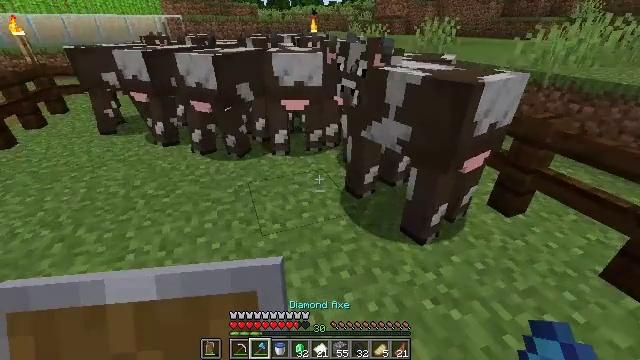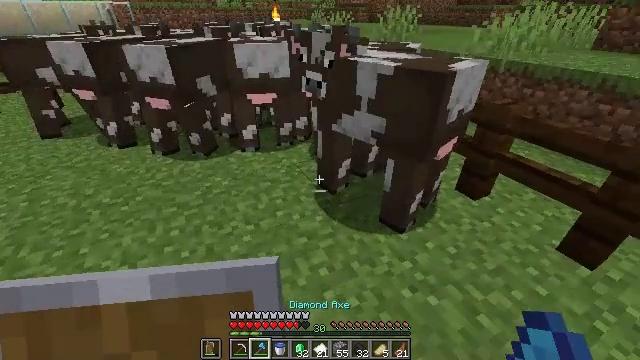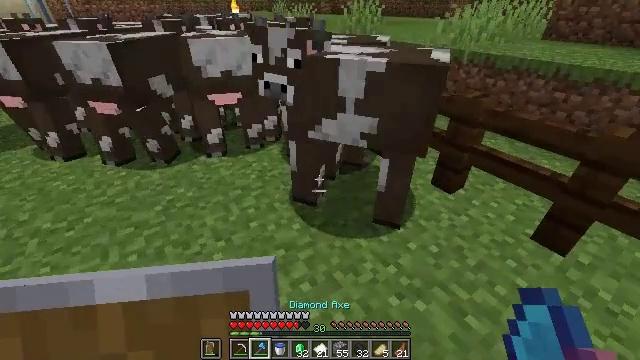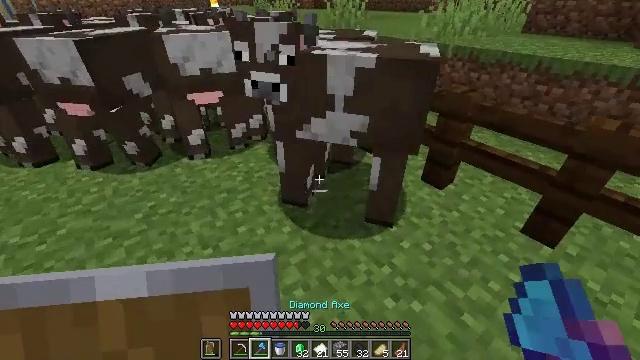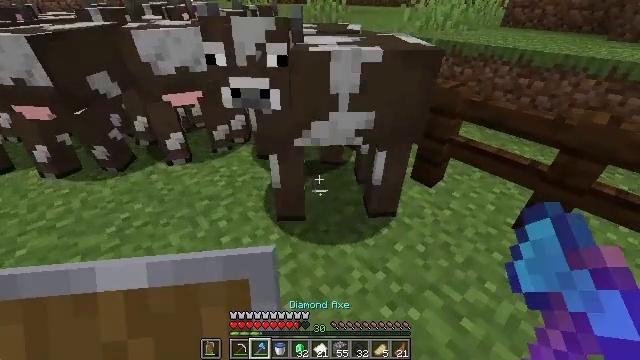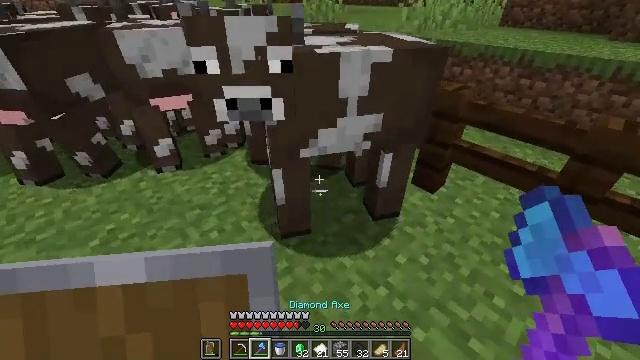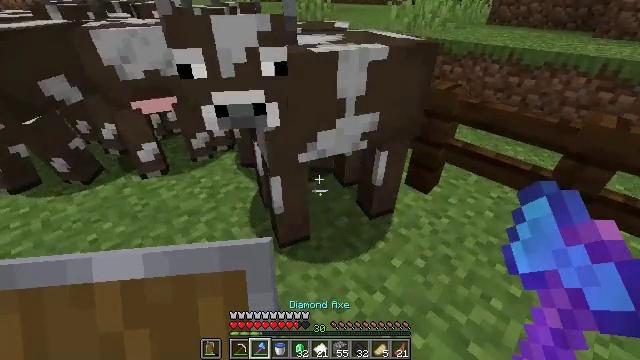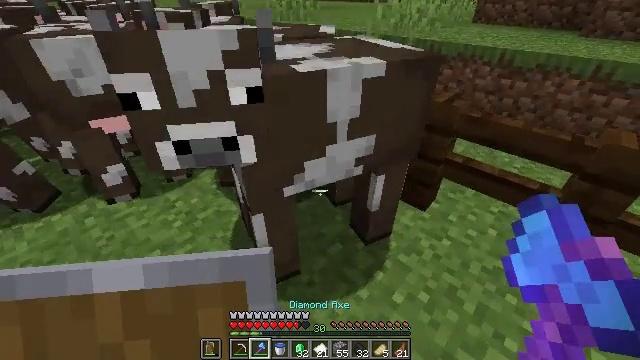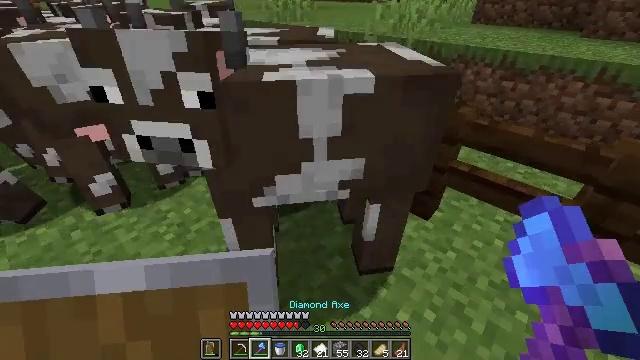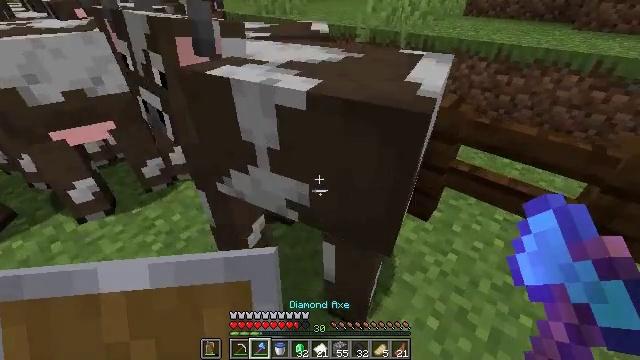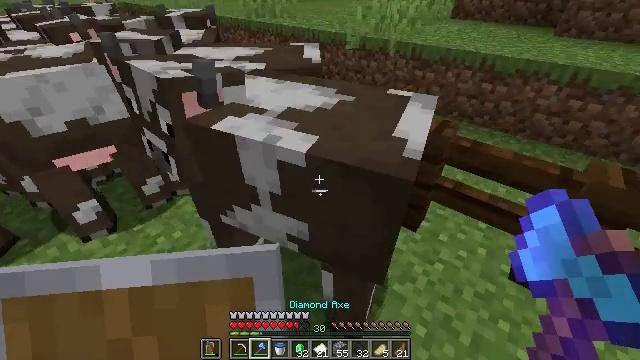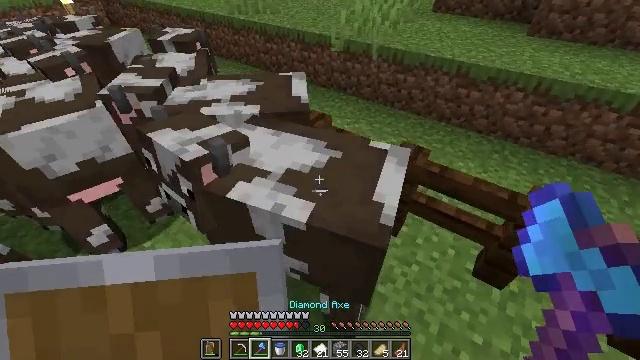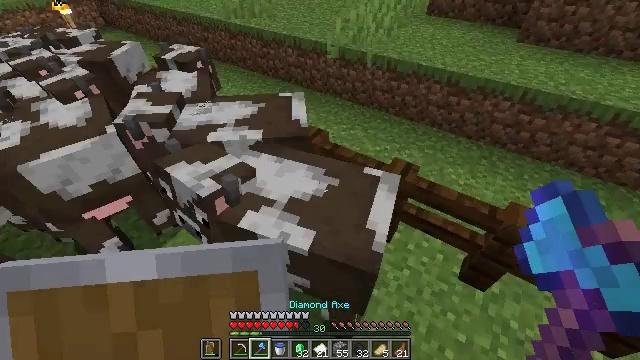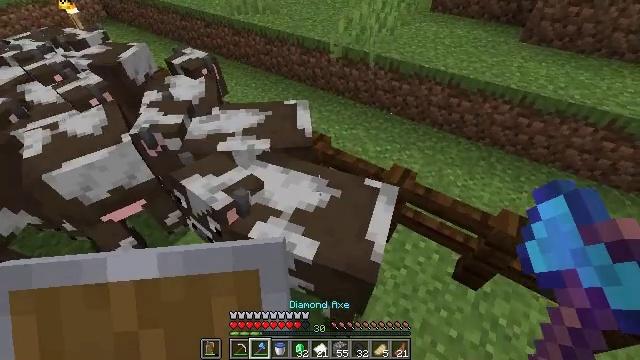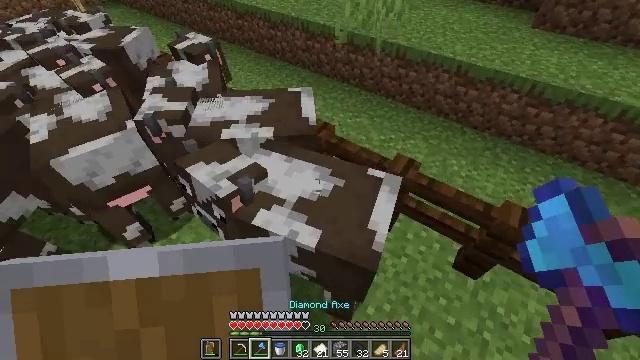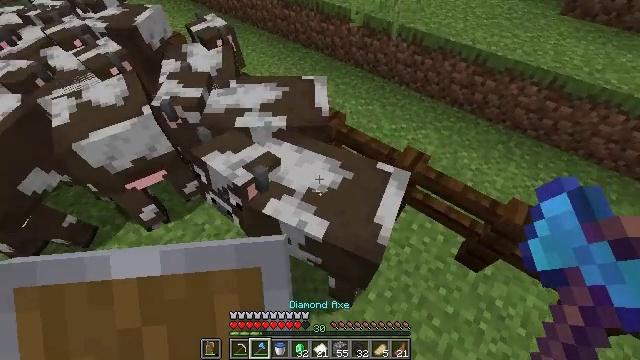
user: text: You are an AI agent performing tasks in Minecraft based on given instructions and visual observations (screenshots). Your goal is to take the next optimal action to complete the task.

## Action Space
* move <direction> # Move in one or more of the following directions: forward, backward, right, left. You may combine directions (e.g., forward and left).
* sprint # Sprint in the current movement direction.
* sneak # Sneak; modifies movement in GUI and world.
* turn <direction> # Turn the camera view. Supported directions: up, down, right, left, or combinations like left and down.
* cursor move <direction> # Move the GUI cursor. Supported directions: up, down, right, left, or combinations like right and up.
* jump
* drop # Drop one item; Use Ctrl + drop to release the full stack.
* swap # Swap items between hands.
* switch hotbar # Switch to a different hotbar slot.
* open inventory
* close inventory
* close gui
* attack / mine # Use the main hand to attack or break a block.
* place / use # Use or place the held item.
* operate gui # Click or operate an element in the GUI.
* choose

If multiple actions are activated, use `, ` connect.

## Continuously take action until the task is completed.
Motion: motion action
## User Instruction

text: Hunt a cow.
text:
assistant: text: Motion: move forward, turn right and down
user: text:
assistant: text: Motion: turn right and down
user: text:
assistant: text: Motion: turn right
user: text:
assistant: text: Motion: move forward, turn right
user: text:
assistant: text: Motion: move forward
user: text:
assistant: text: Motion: move forward, turn right
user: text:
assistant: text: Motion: move forward, turn right
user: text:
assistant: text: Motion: no_op
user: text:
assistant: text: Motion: turn right and down
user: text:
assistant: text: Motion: turn right and down, jump
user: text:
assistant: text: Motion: turn right and down, jump
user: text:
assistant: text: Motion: turn down, jump
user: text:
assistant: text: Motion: turn down, jump
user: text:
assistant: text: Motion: turn left and down
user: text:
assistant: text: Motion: turn left and down
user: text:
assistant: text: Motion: turn left and down
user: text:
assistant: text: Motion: no_op
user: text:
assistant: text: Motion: no_op
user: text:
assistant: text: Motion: attack / mine
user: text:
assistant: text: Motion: attack / mine
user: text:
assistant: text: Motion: attack / mine
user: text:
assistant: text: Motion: no_op
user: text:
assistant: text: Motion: turn up
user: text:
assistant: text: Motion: turn left and up
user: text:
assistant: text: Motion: turn left and up
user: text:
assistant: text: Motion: turn left and up
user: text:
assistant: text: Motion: turn left and up
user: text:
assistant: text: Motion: turn left and up
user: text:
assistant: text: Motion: no_op
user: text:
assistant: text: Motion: no_op